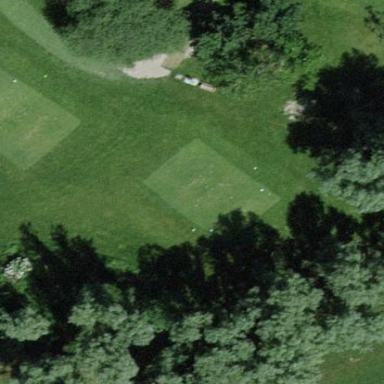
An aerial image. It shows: Grassy area designated for golf tee.